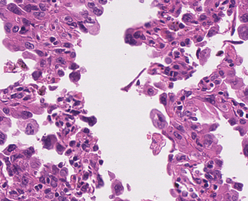
Tumor epithelial tissue: yes
Tumor-associated stroma tissue: no
Normal tissue: no